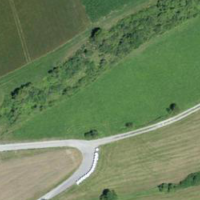
EUNIS habitat code: 24
Species observed at this site:
Melampyrum arvense